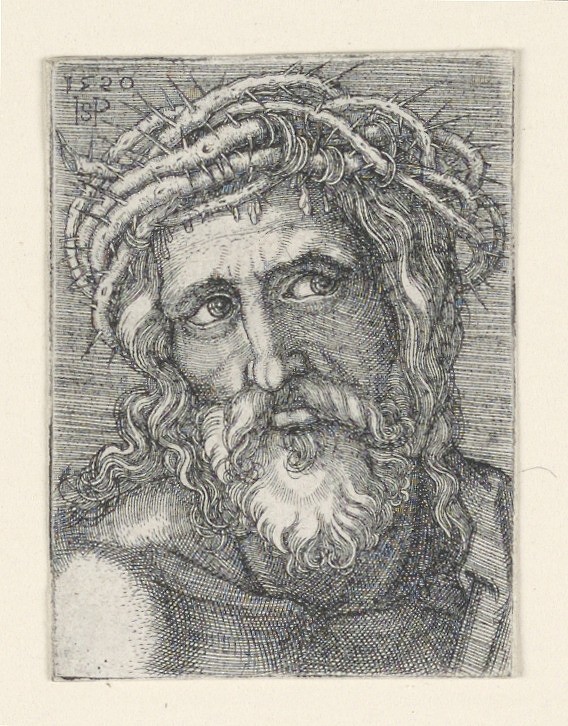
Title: The Head of Christ
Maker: Hans Sebald Beham, German, 1500–1550
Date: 1520
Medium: Engraving on laid paper
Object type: Print
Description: Figure of the Head of Christ, crowned with thorns. He is shown full-face, and one shoulder is seen at left. At upper left the artist's monogram and date 1520.